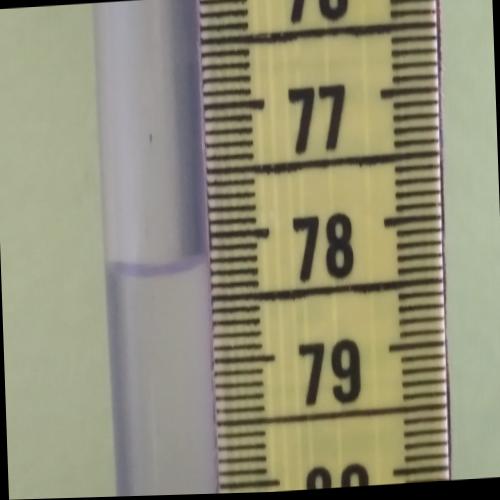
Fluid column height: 78.2 cm